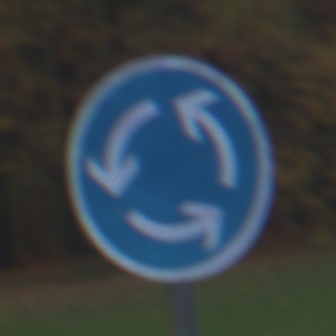
Verkehrszeichen: Kreisverkehr
Umgebung: Outdoor, Nature
Tageszeit: SunriseSunset
Wetter: PartlyCloudy
Licht: Natural
Jahreszeit: Autumn
Kontrast: LowContrast